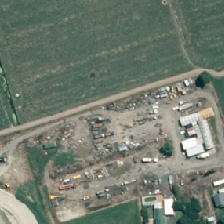
Land cover: urban_build_up